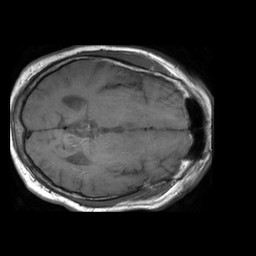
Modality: T1w
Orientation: axial
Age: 69
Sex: male
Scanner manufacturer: philips
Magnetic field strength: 3 T
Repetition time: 0.5331 s
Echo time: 0.01 s